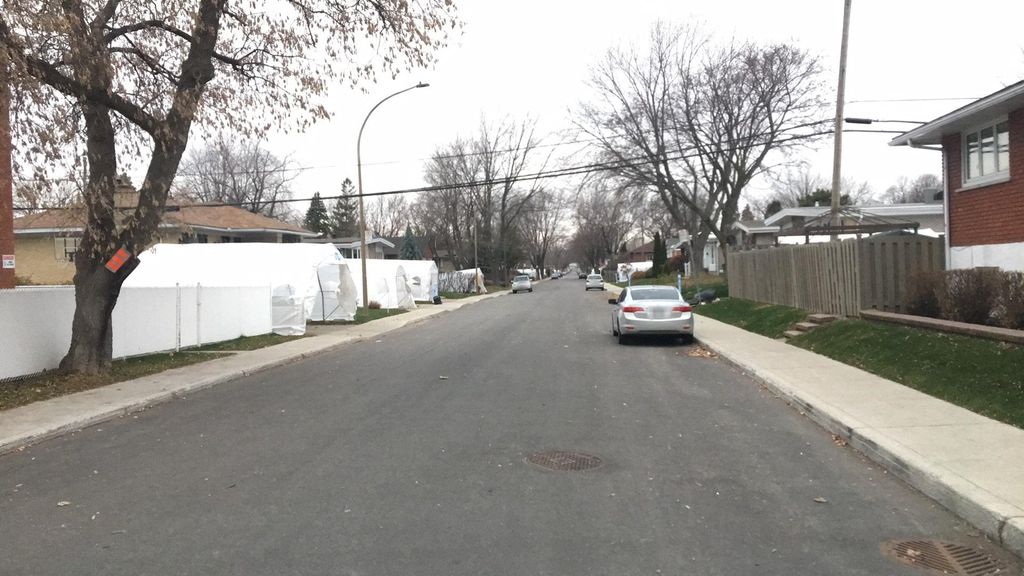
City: montreal